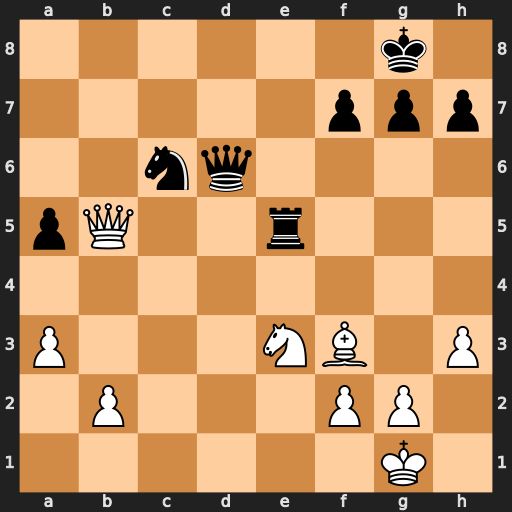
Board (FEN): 6k1/5ppp/2nq4/pQ2r3/8/P3NB1P/1P3PP1/6K1
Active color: w
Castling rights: -
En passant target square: -
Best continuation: Qxc6 Qxc6 Bxc6